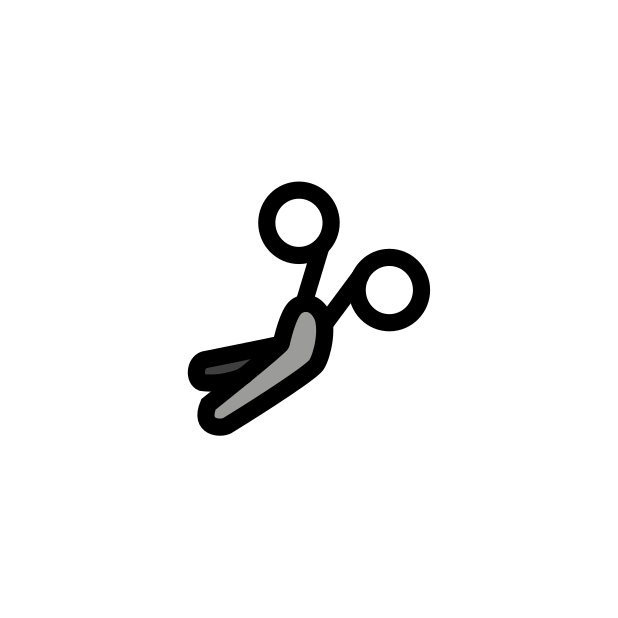
bandage scissors